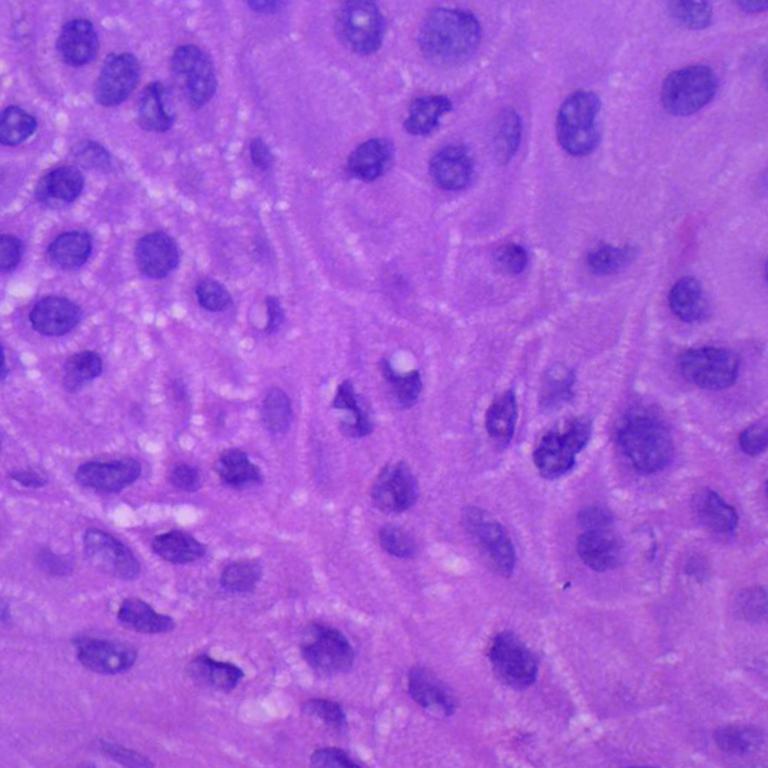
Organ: lung
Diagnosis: squamous carcinomas